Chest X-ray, AP view. Patient: 64 years old, sex M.
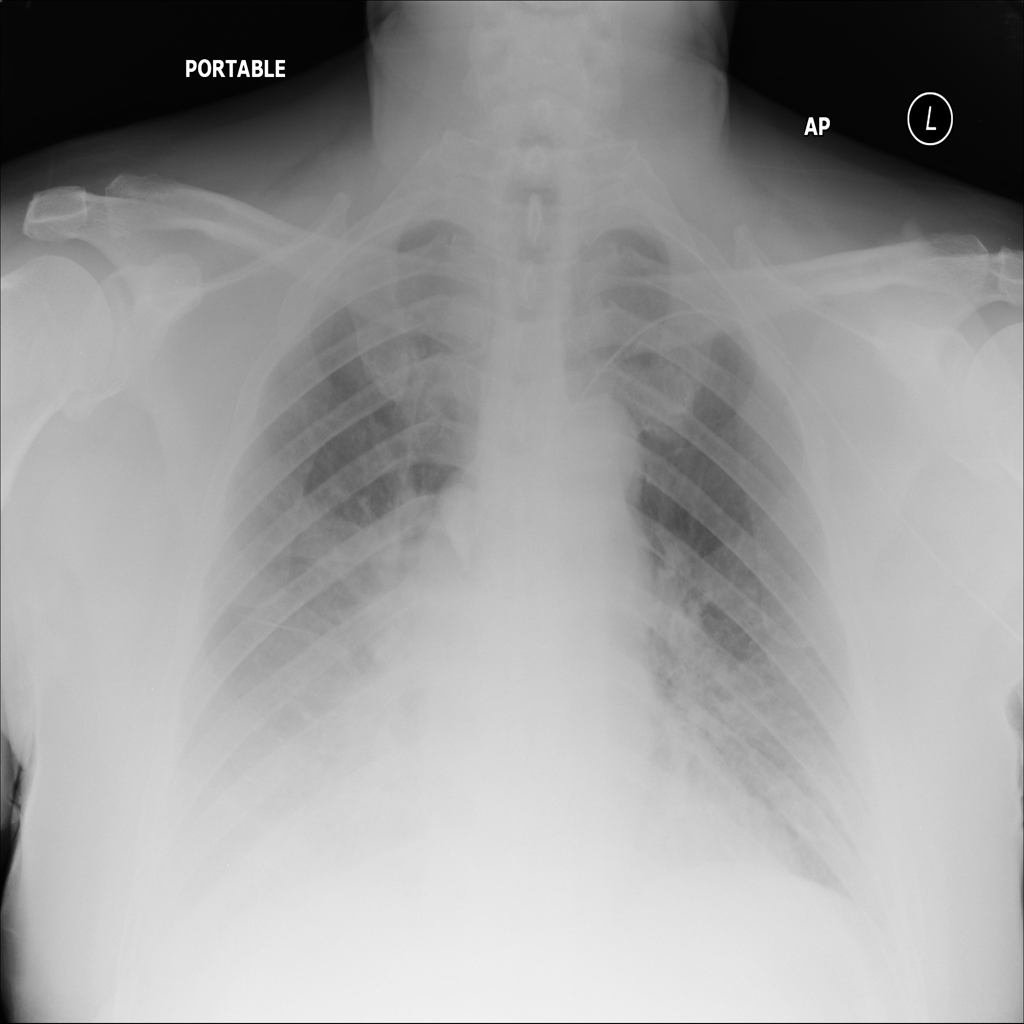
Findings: Infiltration